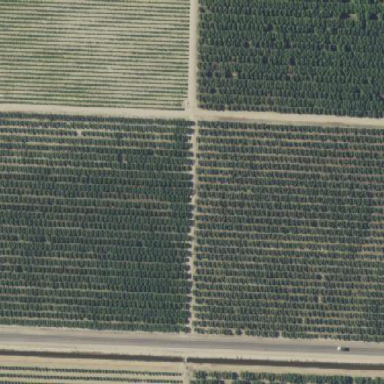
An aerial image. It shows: Orchard filled with almond trees.